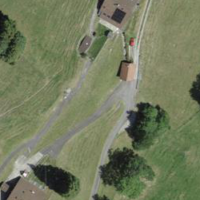
EUNIS habitat code: 23
Species observed at this site:
Primula veris
Ajuga reptans